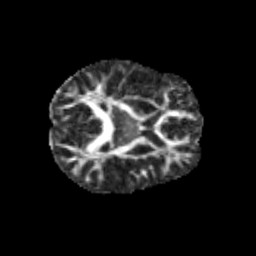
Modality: FA
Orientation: axial
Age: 11
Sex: female
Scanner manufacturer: siemens
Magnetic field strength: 3 T
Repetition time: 3.8 s
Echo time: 0.07 s